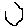
Label: hexagon